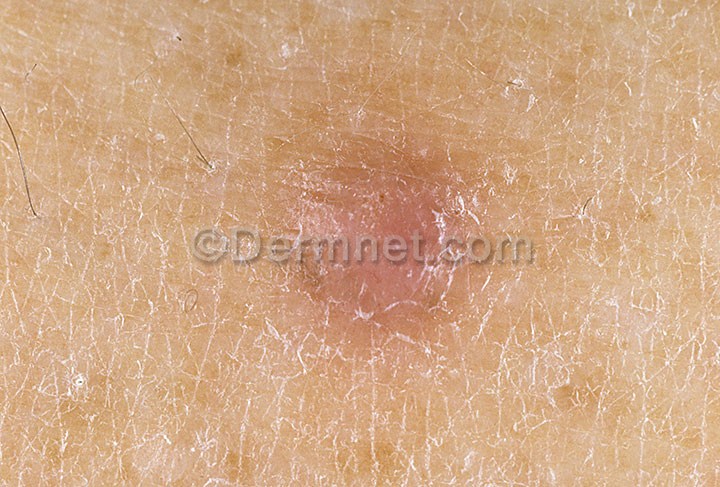
Disease: Seborrheic Keratoses and other Benign Tumors